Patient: sex M, age 43
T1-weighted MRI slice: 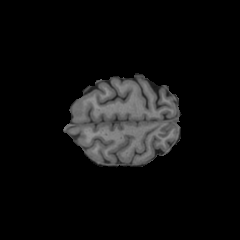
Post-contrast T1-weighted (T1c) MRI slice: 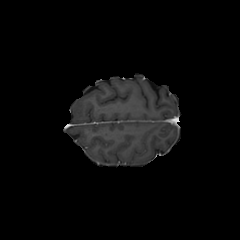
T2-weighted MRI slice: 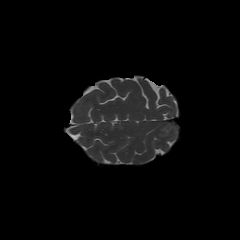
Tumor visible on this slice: no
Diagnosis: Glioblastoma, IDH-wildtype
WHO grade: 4